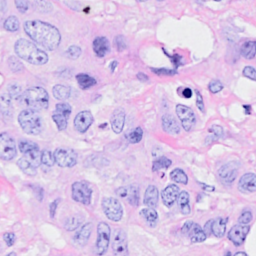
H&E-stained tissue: Breast